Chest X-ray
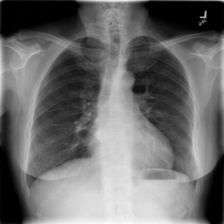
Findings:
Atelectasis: negative
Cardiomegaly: negative
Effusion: negative
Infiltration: negative
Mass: negative
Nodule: negative
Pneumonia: negative
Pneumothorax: negative
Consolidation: negative
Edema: negative
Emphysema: negative
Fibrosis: negative
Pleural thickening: negative
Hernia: negative